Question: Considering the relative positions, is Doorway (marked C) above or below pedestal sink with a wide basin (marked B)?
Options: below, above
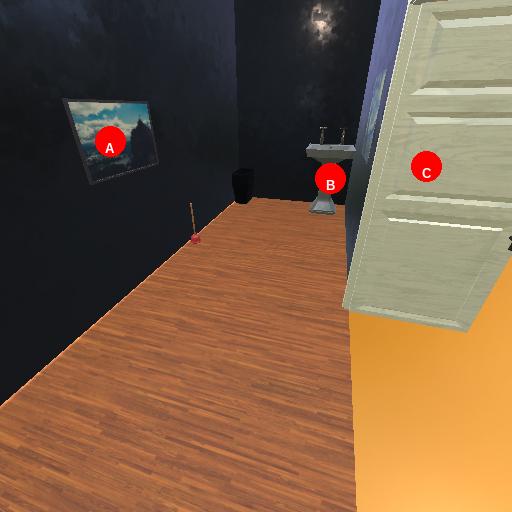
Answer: below